Question: I am looking for a plugin (similar to sticky header i guess) which creates box-shadow effect on scrollable content (while you scroll down).
I found <URL>
However, the scrollable content gets the shadow, and i need it to be below the shadow.
Is there any plugin which creates the same effect but using an inner 'div' with shadow and dynamic opacity or something like this?

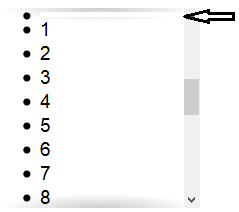
Answer: You can try to use 'box-shadow' and apply it dynamically 'onscroll' event depending on scrollTop value. Maybe something like this:
'''
document.querySelector('div').onscroll = function() {
this.classList<URL>;
this.classList<URL>;
};
'''
### Demo: http://jsfiddle.net/0aevh7kv/
---
I think more what OP wanted is to show shadow on top if div can be scrolled up. In this case, it's even simpler:
'''
document.querySelector('div').onscroll = function() {
this.classList<URL>;
};
'''
'''
ul, li { padding: 0; margin: 0; }
div {
height: 200px;
border: 1px #AAA solid;
overflow: auto;
transition: box-shadow .2s ease;
}
div.shadow-top {
box-shadow: inset 0 4px 10px -3px #808080;
}
'''
'''
<div>
<ul>
<li>text cotent 1</li><li>text cotent 2</li><li>text cotent 3</li><li>text cotent 4</li><li>text cotent 5</li><li>text cotent 6</li><li>text cotent 7</li><li>text cotent 8</li><li>text cotent 9</li><li>text cotent 10</li><li>text cotent 11</li><li>text cotent 12</li><li>text cotent 13</li><li>text cotent 14</li><li>text cotent 15</li><li>text cotent 16</li><li>text cotent 17</li><li>text cotent 18</li><li>text cotent 19</li><li>text cotent 20</li>
</ul>
</div>
'''